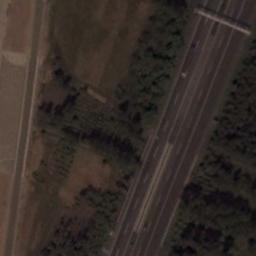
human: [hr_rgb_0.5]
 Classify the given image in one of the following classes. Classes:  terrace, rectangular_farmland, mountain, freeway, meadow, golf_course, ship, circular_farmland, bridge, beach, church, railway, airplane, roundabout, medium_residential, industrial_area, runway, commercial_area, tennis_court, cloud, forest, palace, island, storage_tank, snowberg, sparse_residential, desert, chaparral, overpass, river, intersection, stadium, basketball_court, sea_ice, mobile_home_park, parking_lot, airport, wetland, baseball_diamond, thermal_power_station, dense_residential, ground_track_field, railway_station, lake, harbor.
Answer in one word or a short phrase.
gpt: freeway